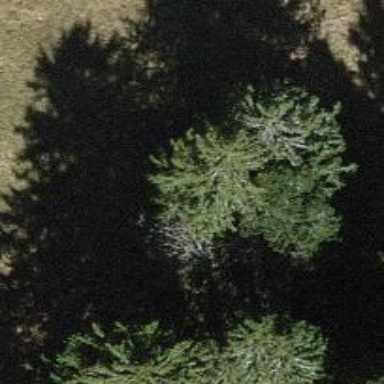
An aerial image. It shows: Single tag "natural: tree."